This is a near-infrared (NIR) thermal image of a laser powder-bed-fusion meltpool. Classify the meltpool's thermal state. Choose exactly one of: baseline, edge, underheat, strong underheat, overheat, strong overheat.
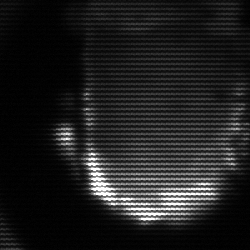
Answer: baseline